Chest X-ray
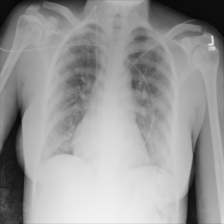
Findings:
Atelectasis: negative
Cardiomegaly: negative
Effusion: negative
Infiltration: negative
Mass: negative
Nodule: negative
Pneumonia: negative
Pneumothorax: negative
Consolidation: negative
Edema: negative
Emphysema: negative
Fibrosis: negative
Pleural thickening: negative
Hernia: negative